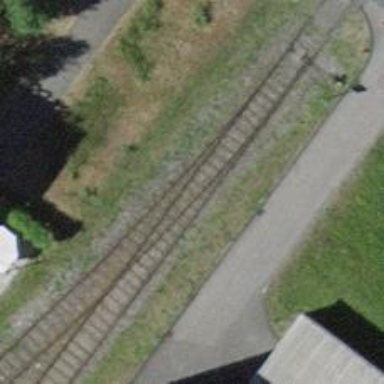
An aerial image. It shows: Railway switch.